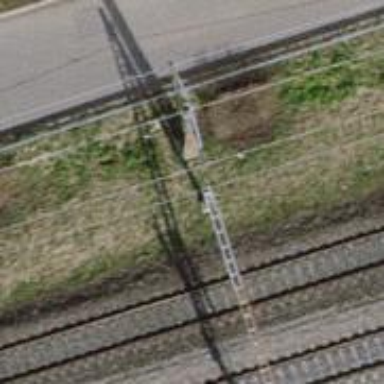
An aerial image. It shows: Power pole.